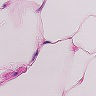
Metastatic tissue present: no